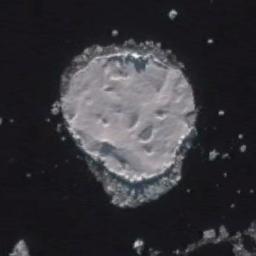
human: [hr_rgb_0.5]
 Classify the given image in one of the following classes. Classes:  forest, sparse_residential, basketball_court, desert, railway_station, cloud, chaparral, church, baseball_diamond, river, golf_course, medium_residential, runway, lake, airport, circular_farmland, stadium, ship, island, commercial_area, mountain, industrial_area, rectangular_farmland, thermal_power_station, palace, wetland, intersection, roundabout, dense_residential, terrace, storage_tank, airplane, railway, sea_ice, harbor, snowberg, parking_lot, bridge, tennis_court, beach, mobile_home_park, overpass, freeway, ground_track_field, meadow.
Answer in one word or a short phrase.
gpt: sea_ice